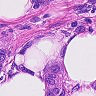
Metastatic tissue present: yes